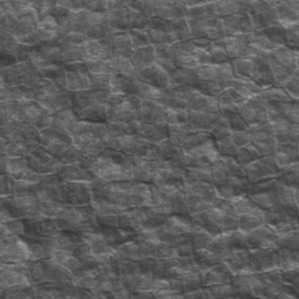
Label: frost